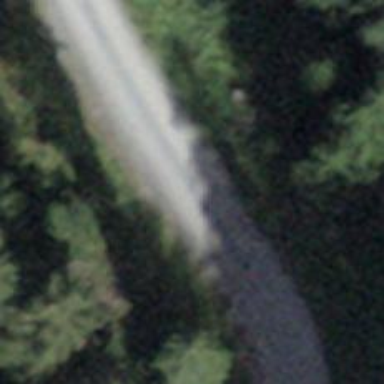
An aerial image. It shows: Gravel track with grade2 quality.